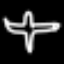
Label: airplane